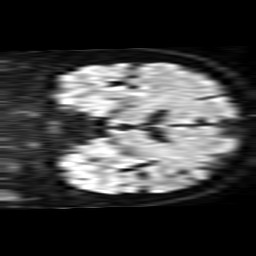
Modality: TRACE
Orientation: coronal
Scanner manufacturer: philips
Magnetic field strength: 1.5 T
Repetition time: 3.844 s
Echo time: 0.09719 s